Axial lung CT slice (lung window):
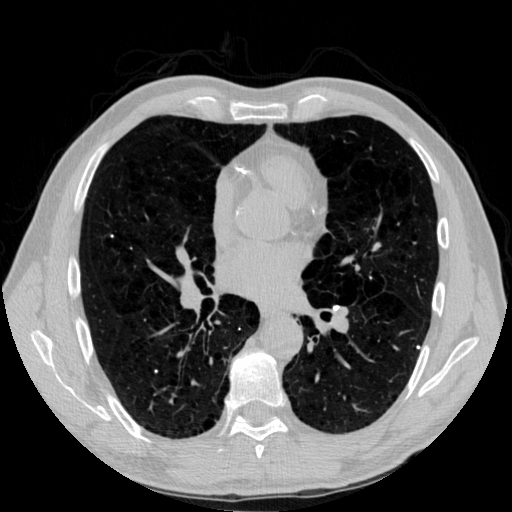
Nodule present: no